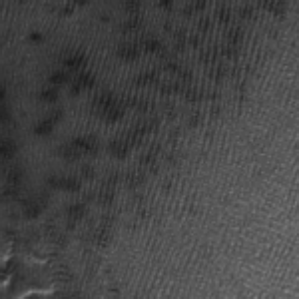
Label: frost